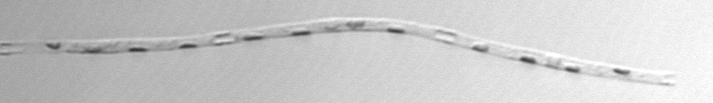
Label: Eucampia_morphytype1